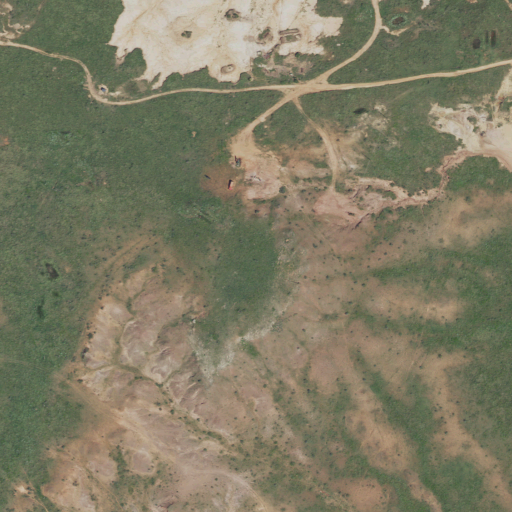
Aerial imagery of mountain in Texas named Floral Mound containing grassland, barren land, pasture, and low intensity development